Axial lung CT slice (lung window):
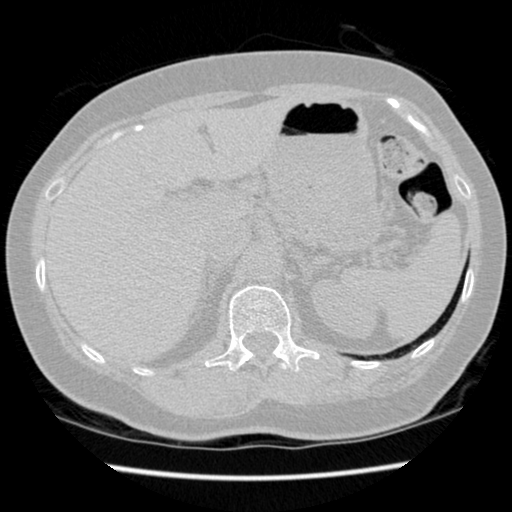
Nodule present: no